Question: I have created a Report with grouped data, as seen in the top half of the image. I would ideally like the grouping to look like the bottom half of the image. Is this possible in Access, and if so, how do I achieve this? Thanks.

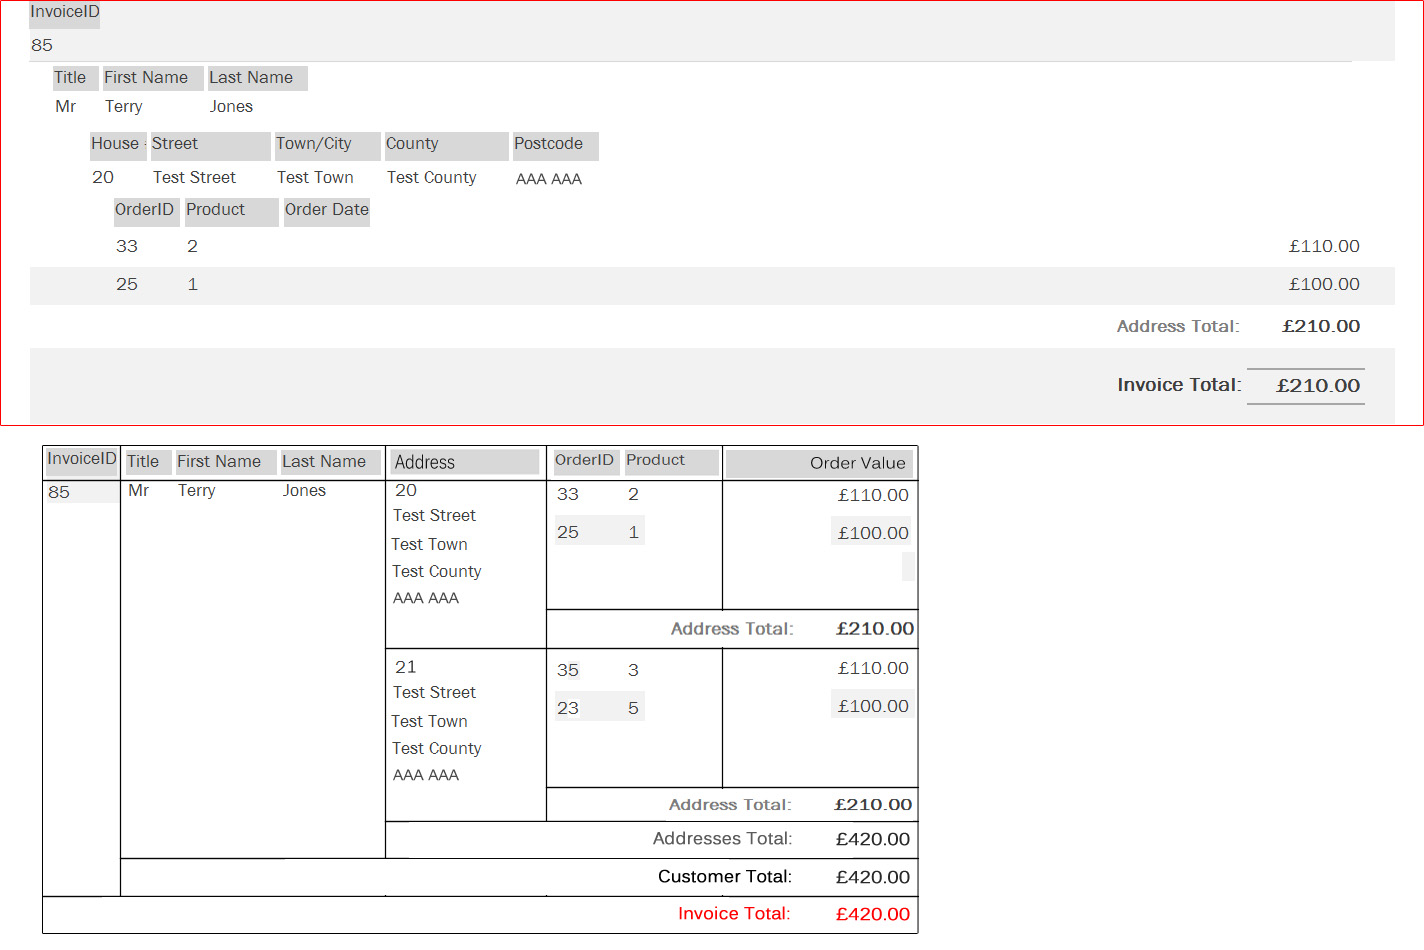
Answer: There is no easy way to place sections side-by-side in Access. Reports have a property 'MoveLayout' that can be set to 'False' in code. The result of this is that the next section will start to print at the same vertical position and thus print several sections overlayed on top of each other.
This is a code example from one of my reports where I set this property depending on a field value:
'''
Private Sub GroupHeader2_Format(Cancel As Integer, FormatCount As Integer)
If FormatCount = 1 Then
If IsNull(Me!Pruefpunkt) Then
Me.MoveLayout = False
End If
End If
End Sub
'''
You will probably have to set this property to 'False' in the group sections headers and to true in the details section and group sections footers. Do this in the 'Format' event of the sections.
---
(in response to comment)
It works for me
'''
Private Sub Detail_Format(Cancel As Integer, FormatCount As Integer)
MoveLayout = True
End Sub
Private Sub GroupHeader0_Format(Cancel As Integer, FormatCount As Integer)
MoveLayout = False
End Sub
Private Sub GroupHeader1_Format(Cancel As Integer, FormatCount As Integer)
MoveLayout = False
End Sub
'''
With a report looking like this

The result looks like this